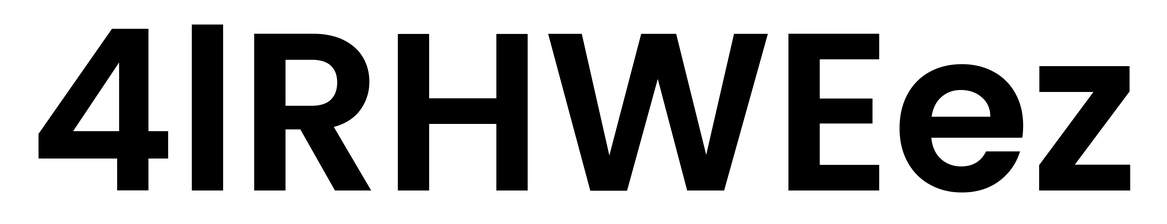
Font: Poppins-SemiBold